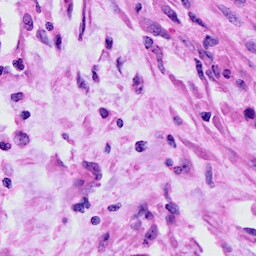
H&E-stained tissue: Cervix